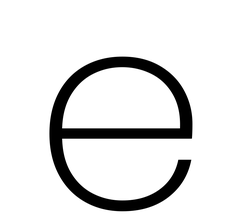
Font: Poppins-ExtraLight